【题型】选择题　【知识点】平面几何　【难度】easy
如图，$C$ 为线段 $AB$ 的黄金分割点（$AC < BC$），且 $BC = 2$，则 $AB$ 的长为（ ）

A. $2\sqrt{5} + 2$
B. $2\sqrt{5} - 2$
C. $\sqrt{5} + 1$
D. $\sqrt{5} - 3$
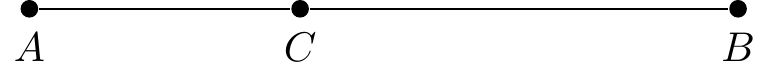
【解答】
解：$C$ 为线段 $AB$ 的黄金分割点，$BC = 2$，$AC < BC$

$\frac{AC}{BC} = \frac{BC}{AB} = \frac{\sqrt{5}-1}{2}$

$\therefore AC = 2 \times \frac{\sqrt{5}-1}{2} = \sqrt{5}-1$

$\therefore AB = AC + BC = \sqrt{5}-1 + 2 = \sqrt{5}+1$

故选：$C$